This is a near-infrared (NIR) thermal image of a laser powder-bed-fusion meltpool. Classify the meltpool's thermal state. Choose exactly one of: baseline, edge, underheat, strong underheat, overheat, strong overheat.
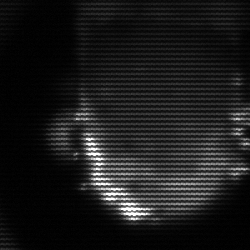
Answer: baseline